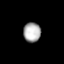
Tissue: lung
Cell type: Epithelial cells
Senescence score: 0.2167
Nuclear area (px): 335
Mean DAPI intensity: 172.657